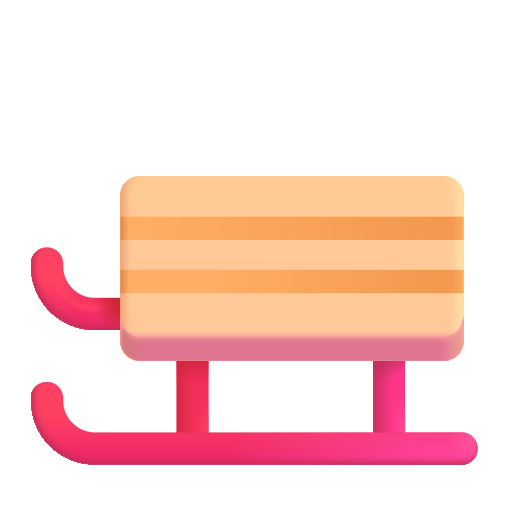
sled color